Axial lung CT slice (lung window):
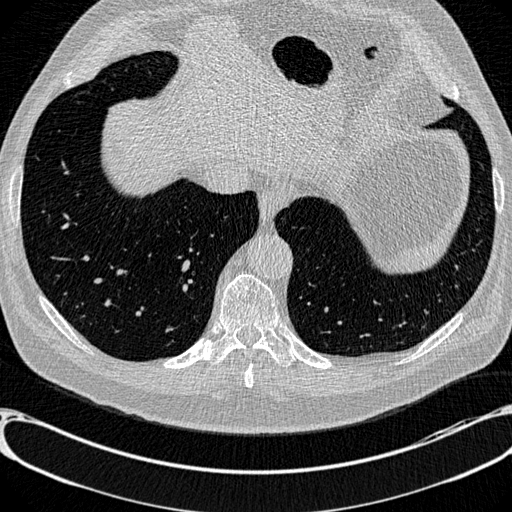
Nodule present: no